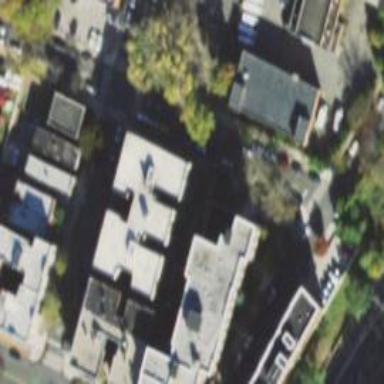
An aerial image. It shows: Brown apartment building with flat roof.